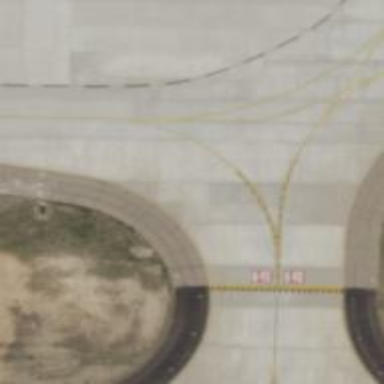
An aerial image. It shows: View of taxiway at the airport.